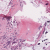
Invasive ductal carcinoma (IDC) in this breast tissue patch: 1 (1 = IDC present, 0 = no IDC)